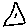
Label: triangle